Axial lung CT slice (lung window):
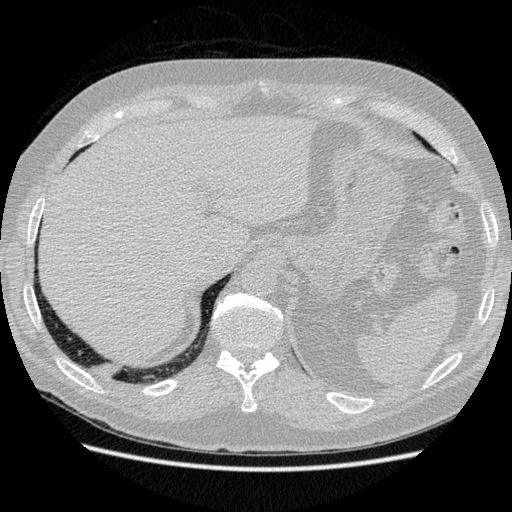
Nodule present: no